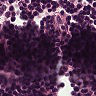
Metastatic tissue present: no